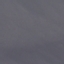
Label: SeaLake